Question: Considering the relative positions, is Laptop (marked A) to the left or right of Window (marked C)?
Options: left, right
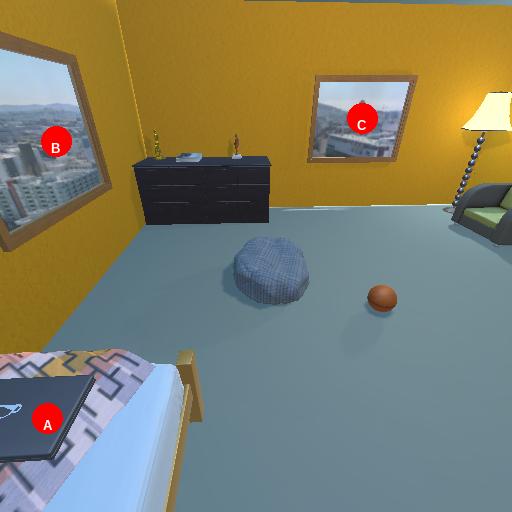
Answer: left